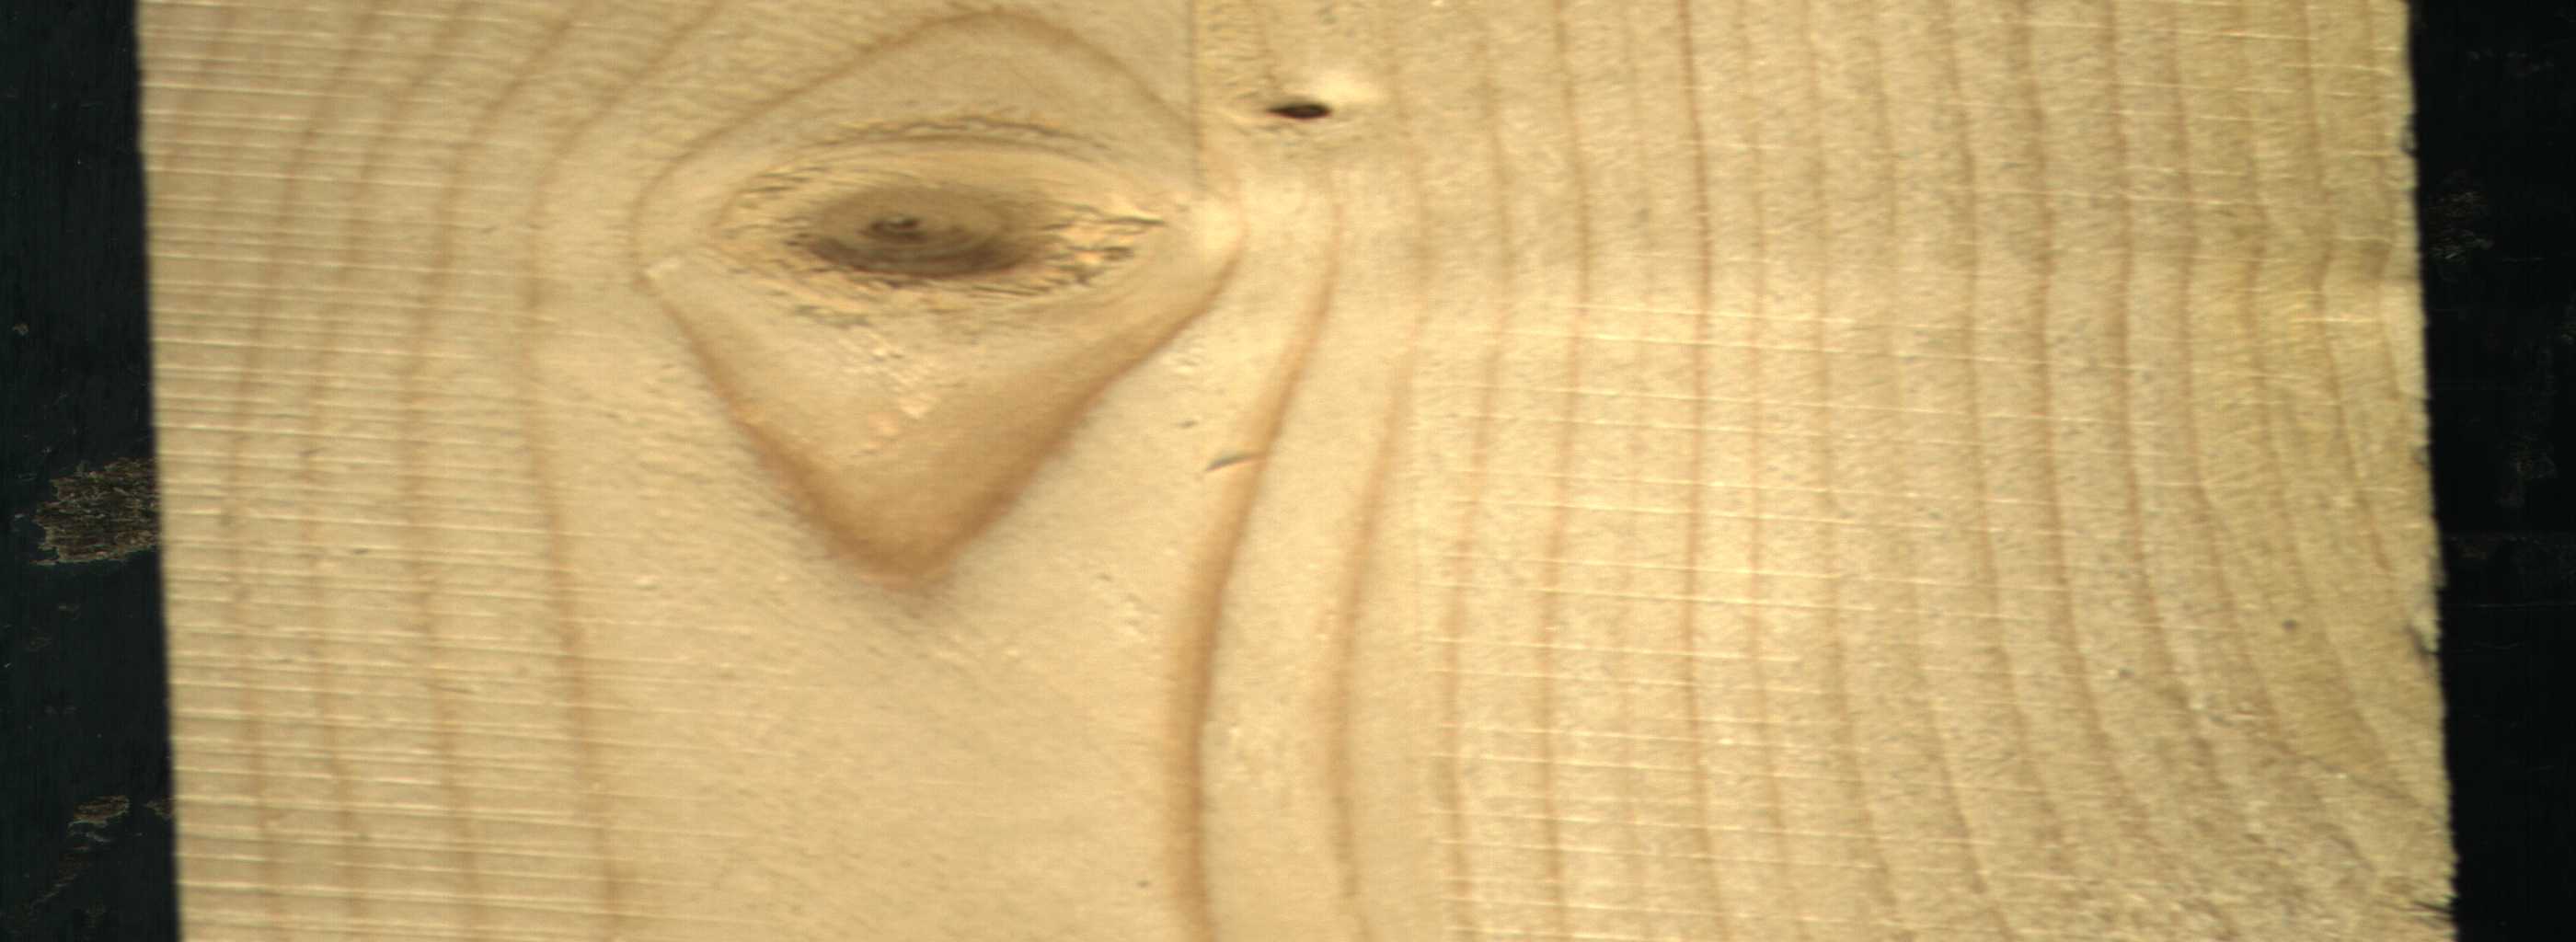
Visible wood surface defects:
Dead_Knot
Live_Knot